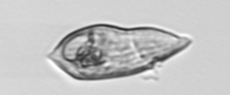
Label: Gyrodinium